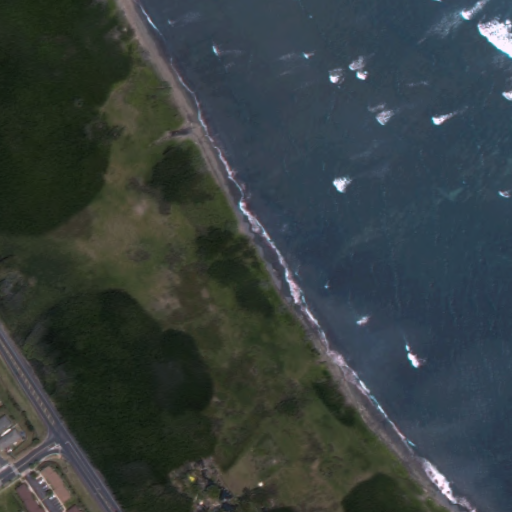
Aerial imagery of beach in Hawaii named Ka‘ehu Beach containing only unknown